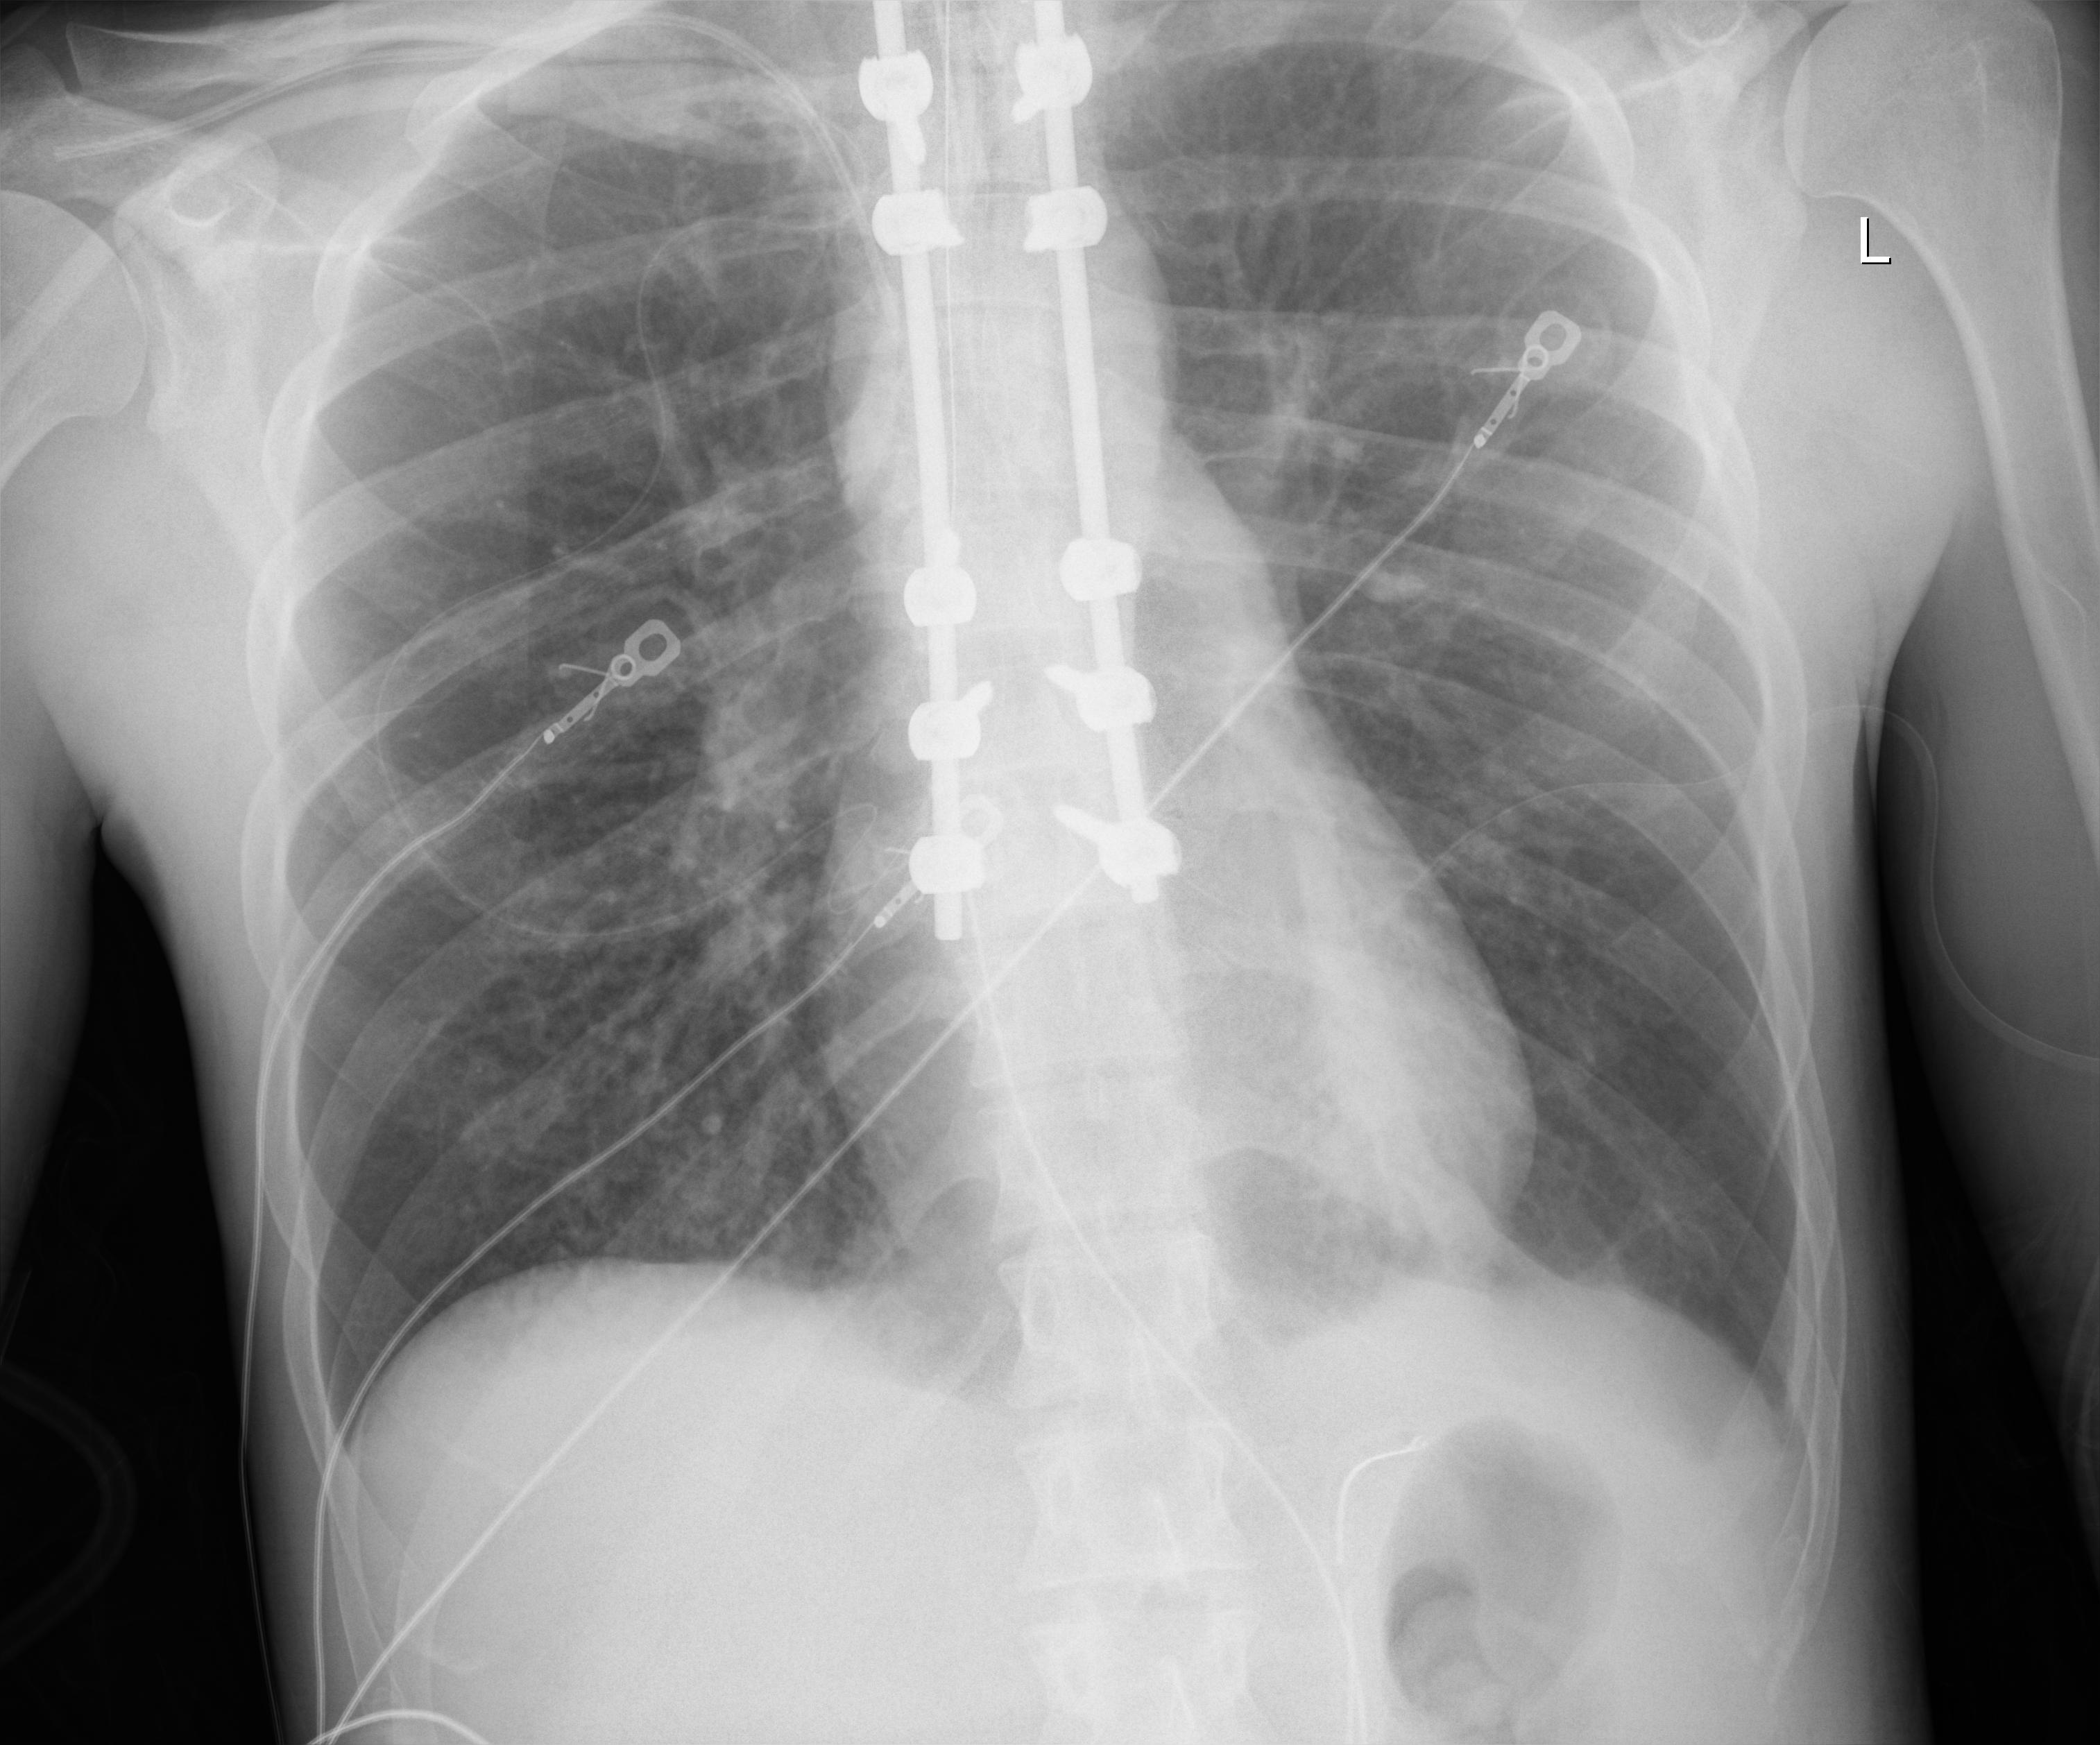
View: AP
Implant manufacturer: orthofix firebird